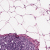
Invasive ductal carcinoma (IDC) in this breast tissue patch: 0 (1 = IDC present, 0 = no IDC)